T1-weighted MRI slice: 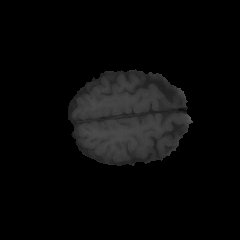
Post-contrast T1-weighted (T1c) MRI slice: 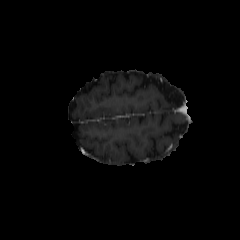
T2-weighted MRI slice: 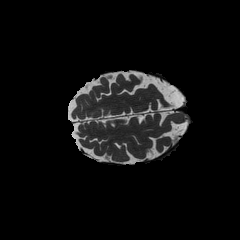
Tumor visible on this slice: no